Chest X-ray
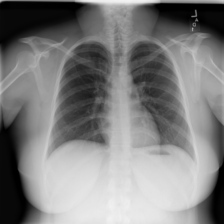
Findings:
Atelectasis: negative
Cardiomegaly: negative
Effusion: negative
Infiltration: negative
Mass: negative
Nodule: negative
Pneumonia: negative
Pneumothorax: negative
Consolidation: negative
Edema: negative
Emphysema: negative
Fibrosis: negative
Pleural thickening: negative
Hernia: negative